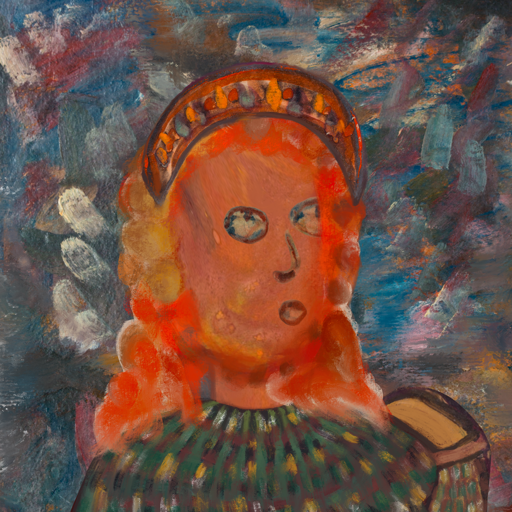
Background: Boggyland, Head And Neck Side: Mother_And_Son_Son, Face Side: Orphan, Bust: After_Raid, Hair Side: Rupkatha, Head Accessory: Hypocrite, Second Necklace: Blank, Necklace: Blank, Baby: Blank